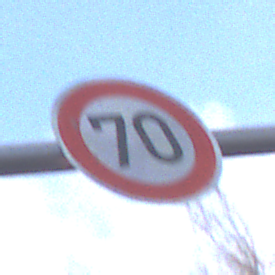
Verkehrszeichen: Geschwindigkeit70
Umgebung: Outdoor, Nature
Tageszeit: MorningAfternoon
Wetter: PartlyCloudy
Licht: Natural
Jahreszeit: NotSpecified
Kontrast: HighContrast